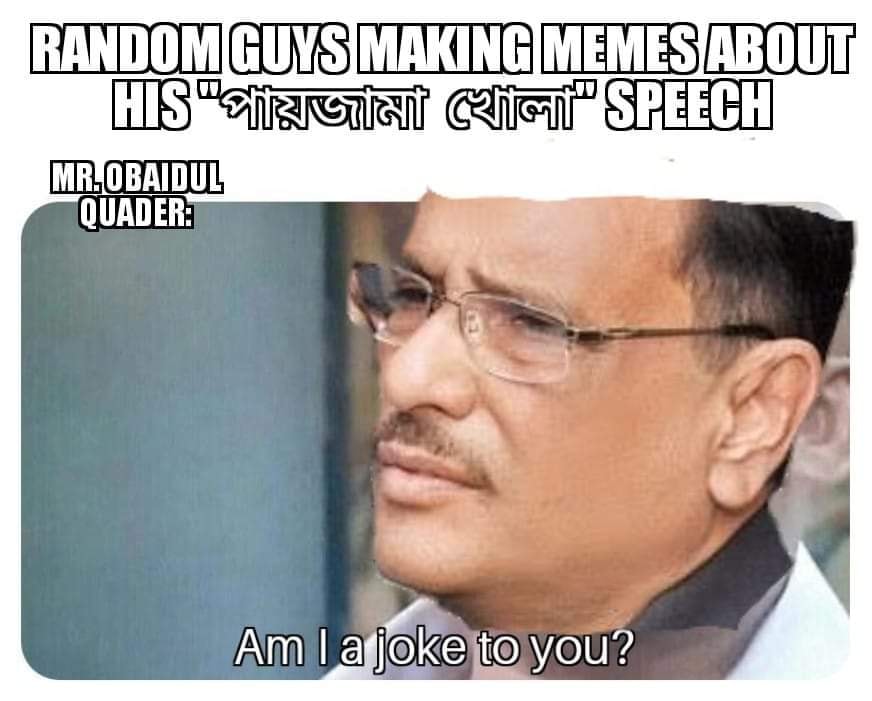
Caption: RANDOM GUYS MAKING MEMES ABOUT HIS "পায়জামা খোলা" SPEECH   MR. OBAIDUL QUADER:   AM I a joke to you ?
Label: hate